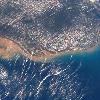
Label: land